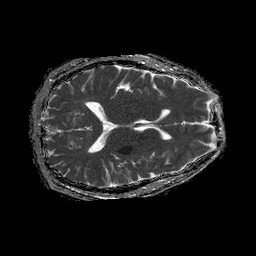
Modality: ADC
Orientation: axial
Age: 43
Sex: male
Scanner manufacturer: philips
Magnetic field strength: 1.5 T
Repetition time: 4.6 s
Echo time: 0.09059 s